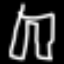
Label: pants